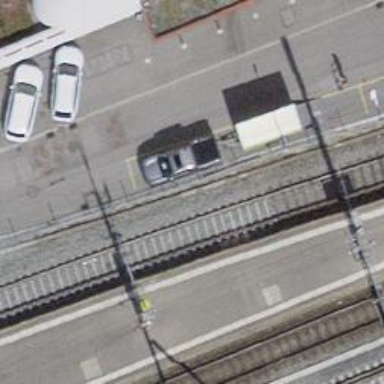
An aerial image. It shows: Siding railway line with electrified contact line for the trains.